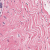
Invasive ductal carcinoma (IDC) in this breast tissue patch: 0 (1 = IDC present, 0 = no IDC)